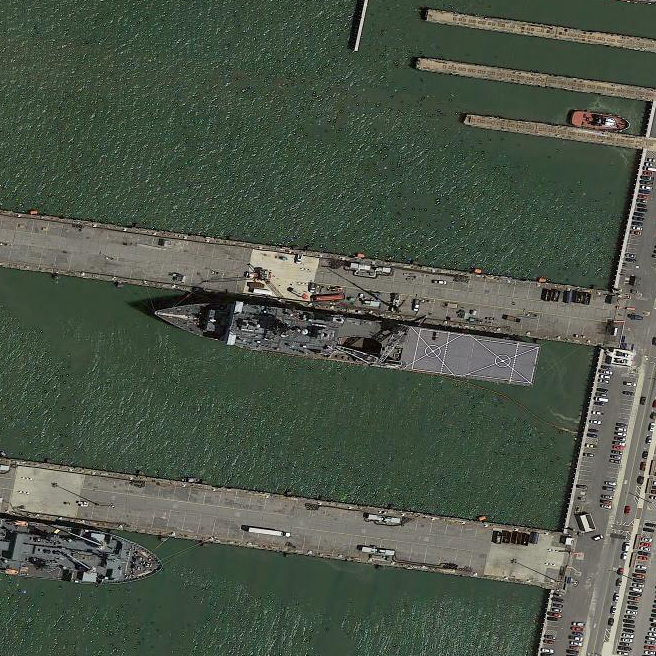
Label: Whitby_Island-class_dock_landing_ship